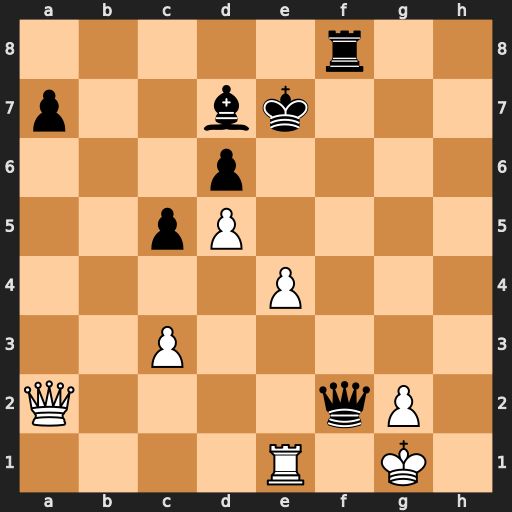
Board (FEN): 5r2/p2bk3/3p4/2pP4/4P3/2P5/Q4qP1/4R1K1
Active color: w
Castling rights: -
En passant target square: -
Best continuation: Qxf2 Rxf2 Kxf2